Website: walmart
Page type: account-selection
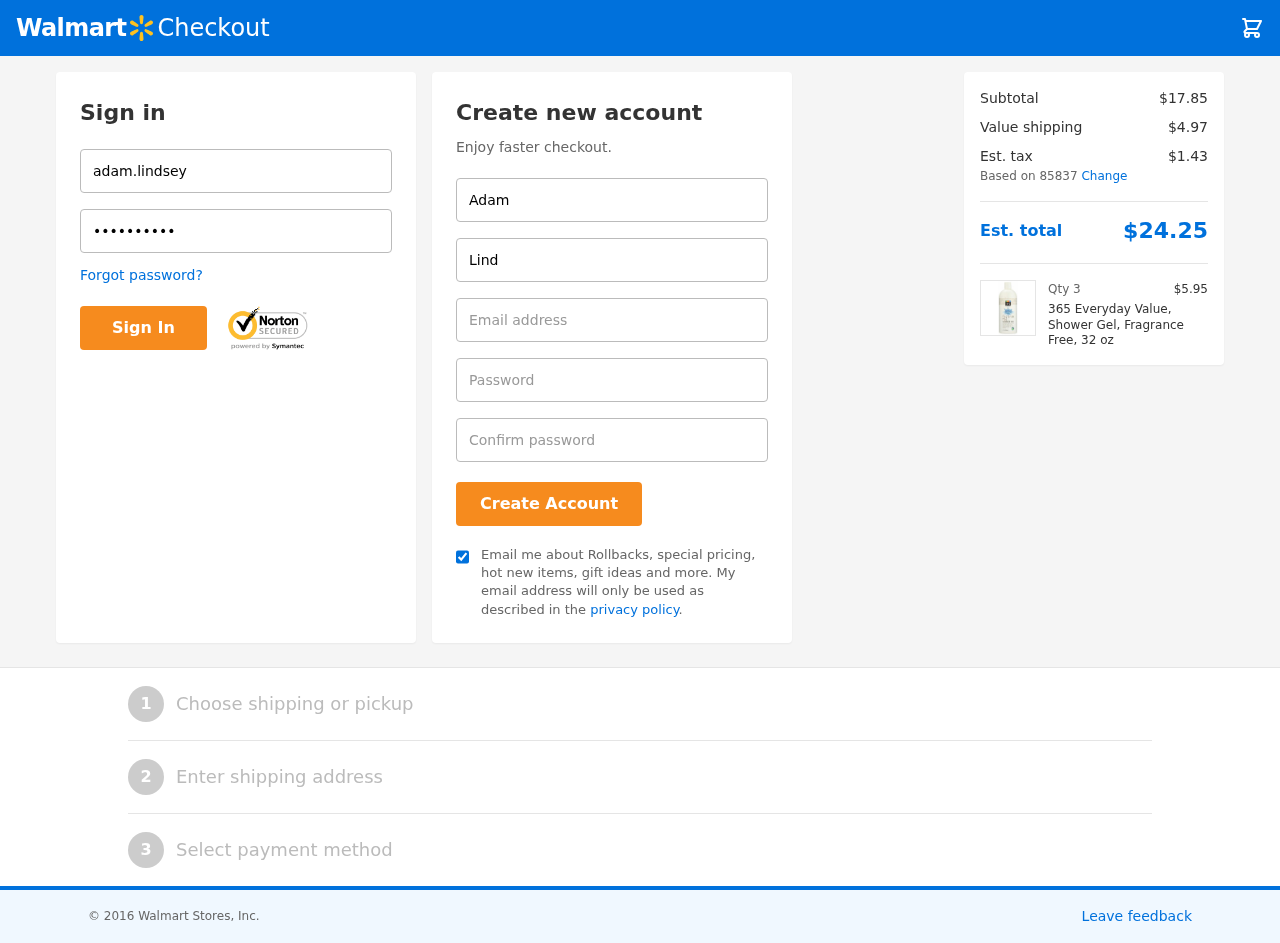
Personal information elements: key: PII_EMAIL
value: adam_lindsey@gmail.com
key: PII_FIRSTNAME
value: Adam
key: PII_LASTNAME
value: Lindsey
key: PII_LOGIN_USERNAME
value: adam.lindsey
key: PII_POSTCODE
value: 85837
Product elements: key: PRODUCT1_NAME
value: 365 Everyday Value, Shower Gel, Fragrance Free, 32 oz
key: PRODUCT1_PRICE
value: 5.95
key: PRODUCT1_QUANTITY
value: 3
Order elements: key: ORDER_SUBTOTAL
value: $17.85
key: ORDER_SHIPPING_COST
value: $4.97
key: ORDER_TAX
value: $1.43
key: ORDER_TOTAL
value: $24.25